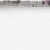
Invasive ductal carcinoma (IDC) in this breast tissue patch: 0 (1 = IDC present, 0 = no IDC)